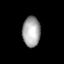
Tissue: lung
Cell type: Epithelial cells
Senescence score: 0.5519
Nuclear area (px): 531
Mean DAPI intensity: 166.392